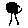
Label: tree